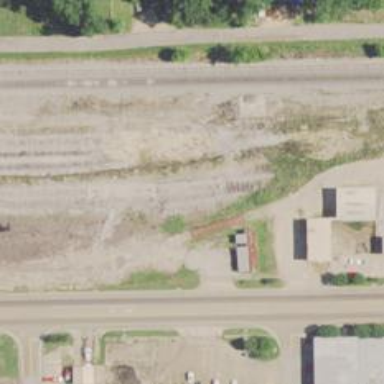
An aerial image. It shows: Abandoned railway spur.